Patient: sex F, age 71
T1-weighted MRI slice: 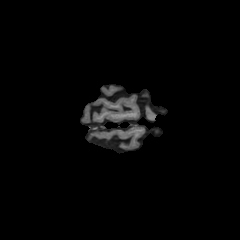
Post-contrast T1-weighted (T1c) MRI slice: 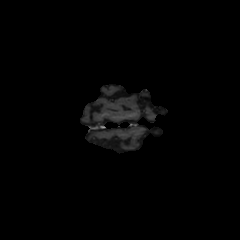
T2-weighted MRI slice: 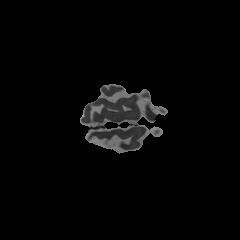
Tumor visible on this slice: no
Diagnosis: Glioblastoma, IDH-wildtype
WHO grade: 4